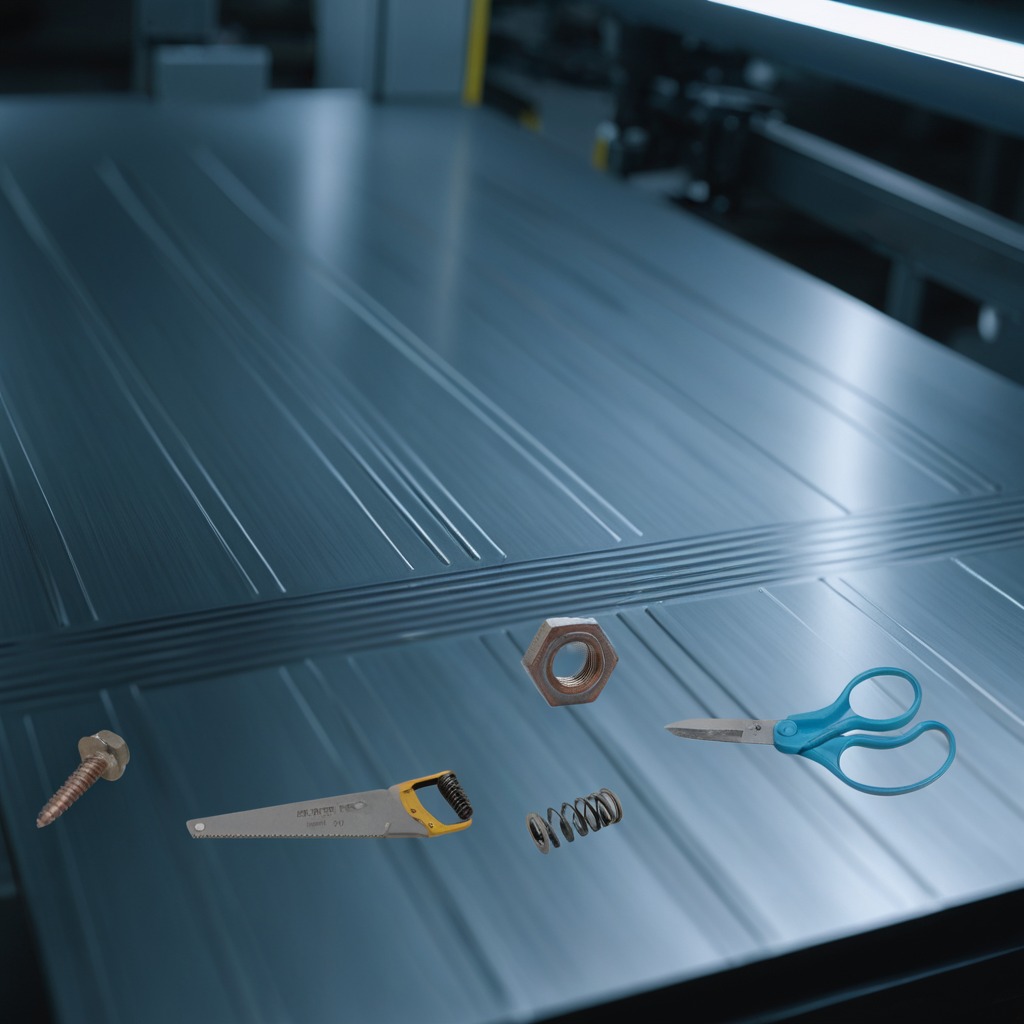
A metal machine screw, a coiled metal spring, a metal saw, a metal nut, and a pair of scissors are lying on the metal table.